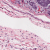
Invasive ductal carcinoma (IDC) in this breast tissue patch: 1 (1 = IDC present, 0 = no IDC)